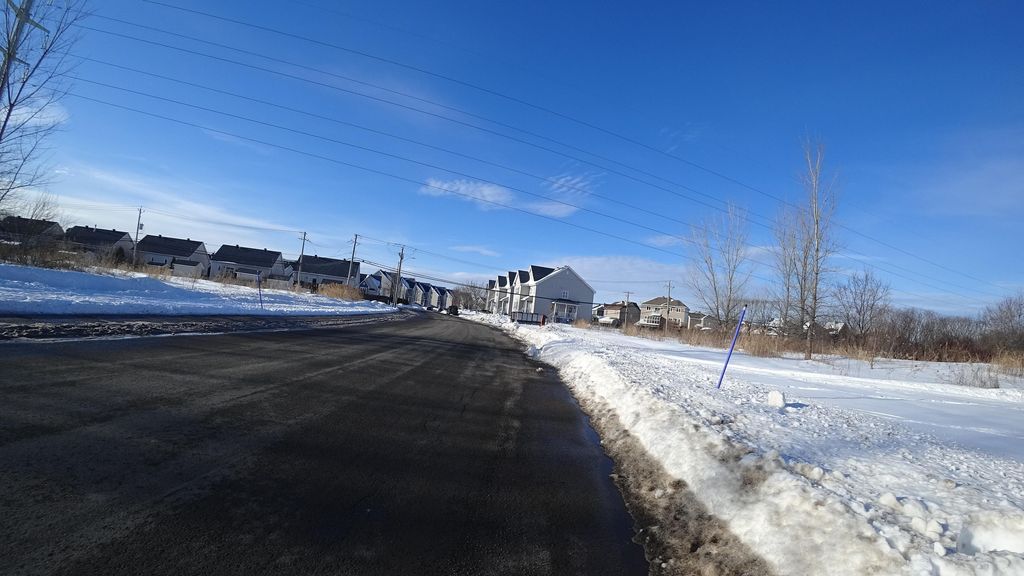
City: quebec_city